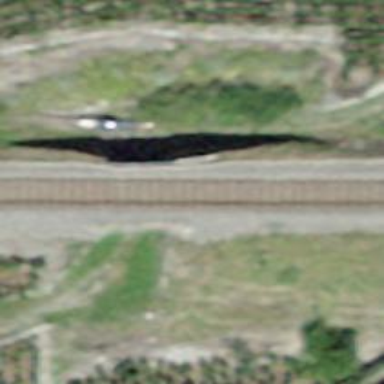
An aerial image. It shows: Tunneled path.